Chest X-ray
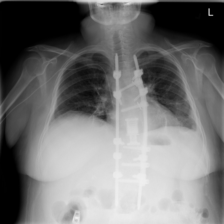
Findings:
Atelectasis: negative
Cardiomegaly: negative
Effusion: negative
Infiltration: positive
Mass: negative
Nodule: negative
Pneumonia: negative
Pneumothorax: negative
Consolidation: negative
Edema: negative
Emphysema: negative
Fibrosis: negative
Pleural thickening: negative
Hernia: negative